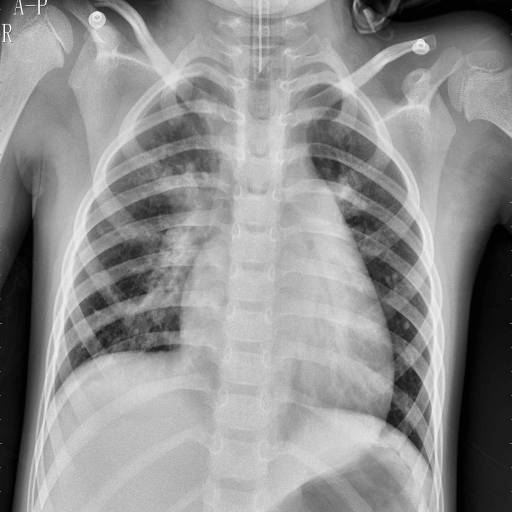
Finding: PNEUMONIA